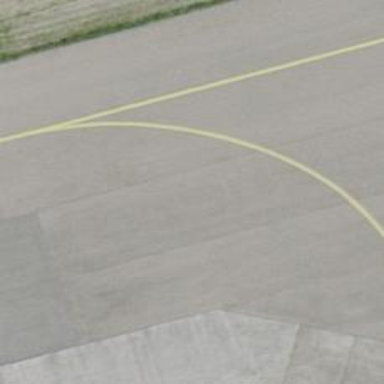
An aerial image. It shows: Image of taxiway at airport.